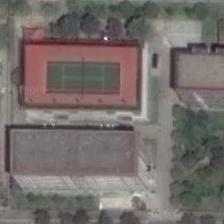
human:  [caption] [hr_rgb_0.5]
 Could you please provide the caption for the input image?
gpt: a tennis court is surrounded by some green trees and several buildings .

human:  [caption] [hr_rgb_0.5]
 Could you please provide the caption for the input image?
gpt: a tennis court is surrounded by several buildings and some green plants .

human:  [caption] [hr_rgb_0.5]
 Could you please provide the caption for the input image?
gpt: a tennis court is surrounded by several buildings and some green trees .

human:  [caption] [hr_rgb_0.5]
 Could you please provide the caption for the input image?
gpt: a rectangular tennis court stands behind a rectangular building .

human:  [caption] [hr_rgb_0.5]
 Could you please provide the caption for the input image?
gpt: a tennis court is surrounded by several buildings and some green trees .